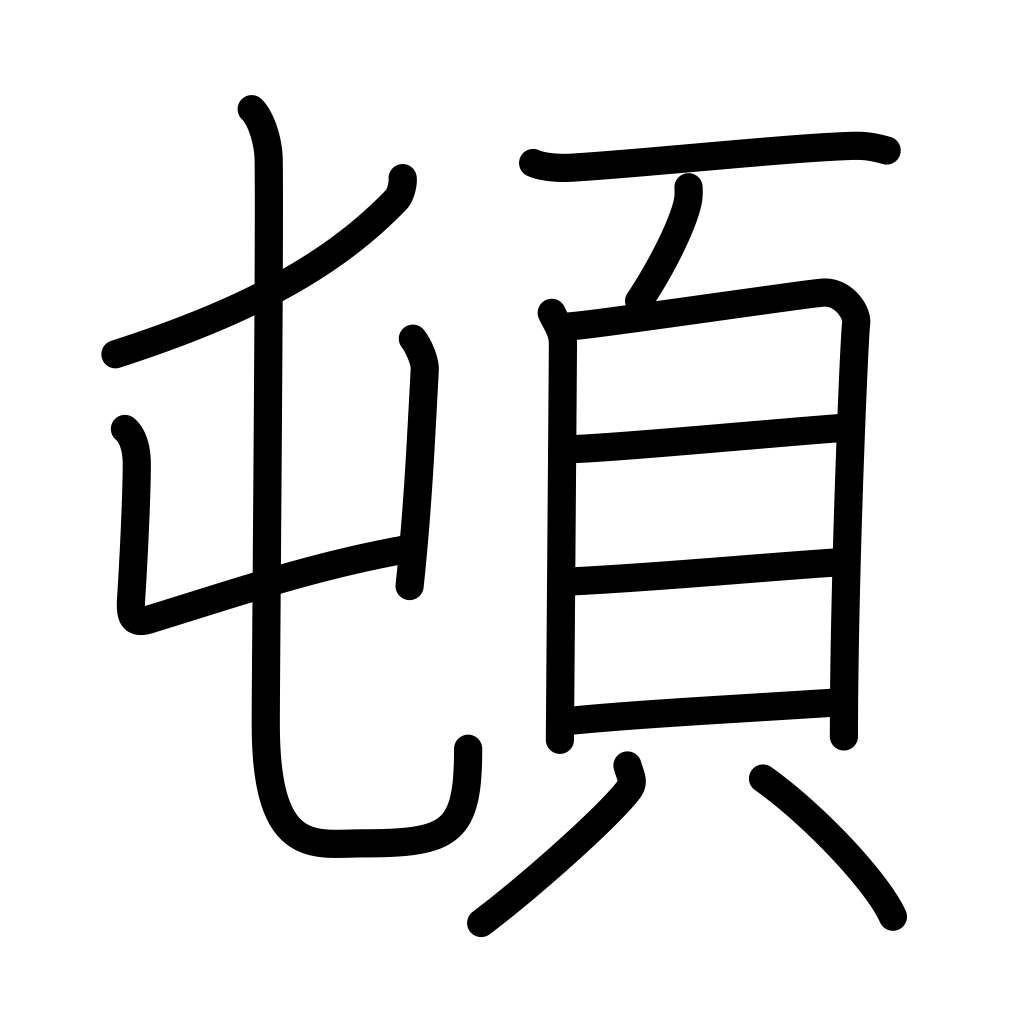
Meaning: suddenly, immediately, in a hurry, arrange, stay in place, bow, kowtow